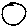
Label: circle